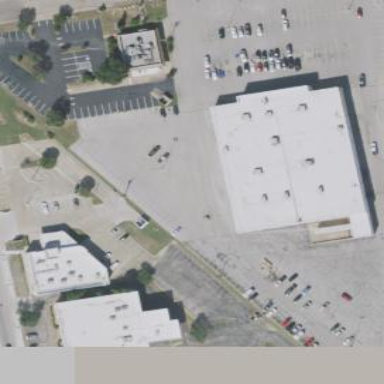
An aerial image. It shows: Variety store located in building.